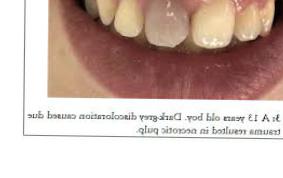
Condition: Tooth Discoloration